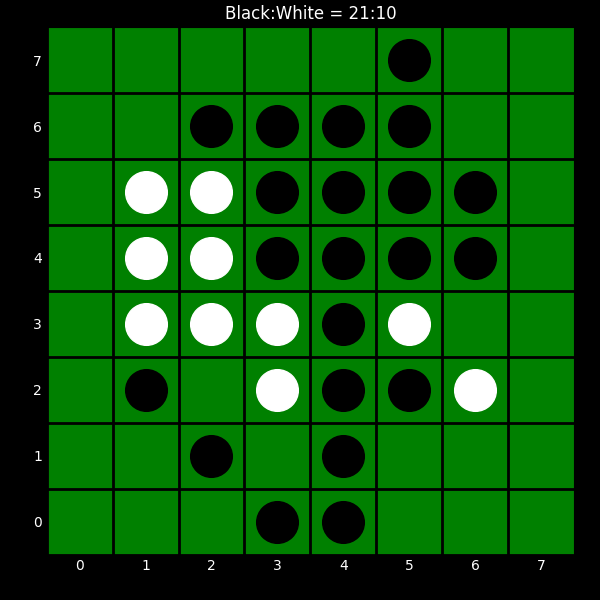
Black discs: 21
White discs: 10